Field crop: maize
Growth stage: 2
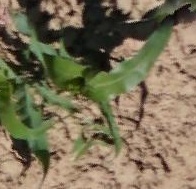
Species: maize